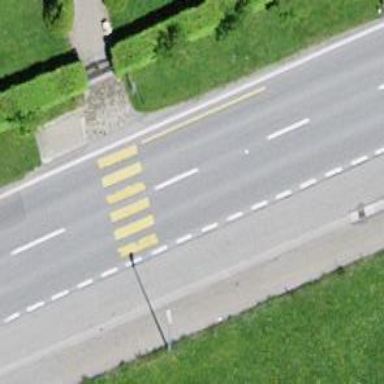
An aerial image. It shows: Uncontrolled road crossing.